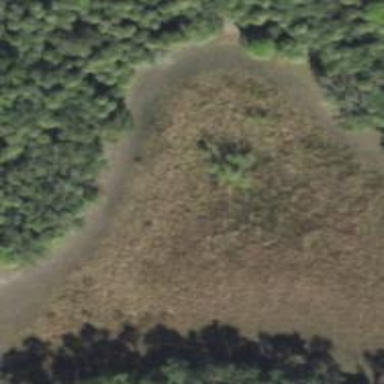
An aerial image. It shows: Marsh wetland.